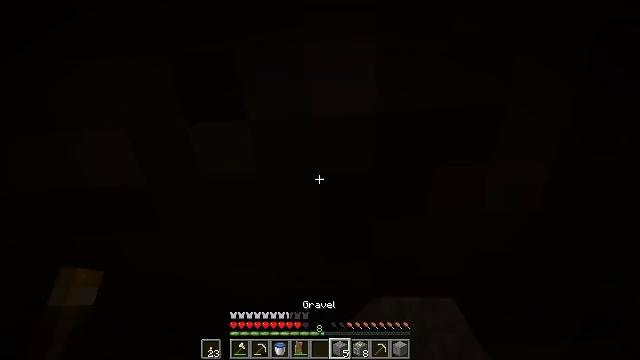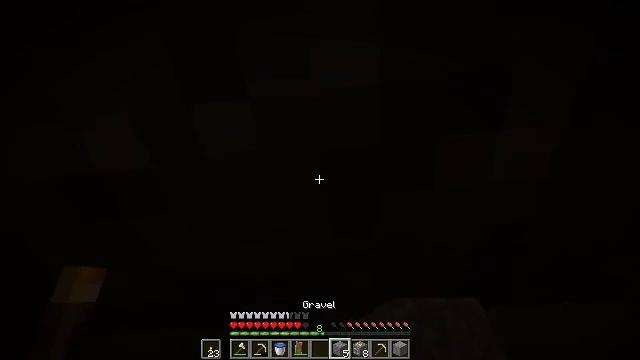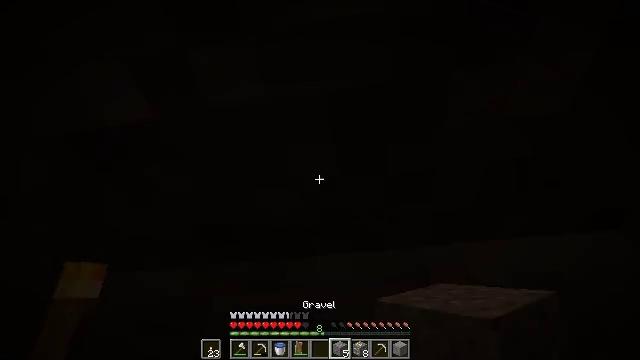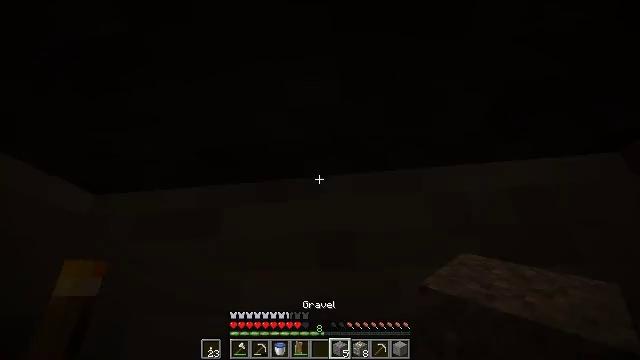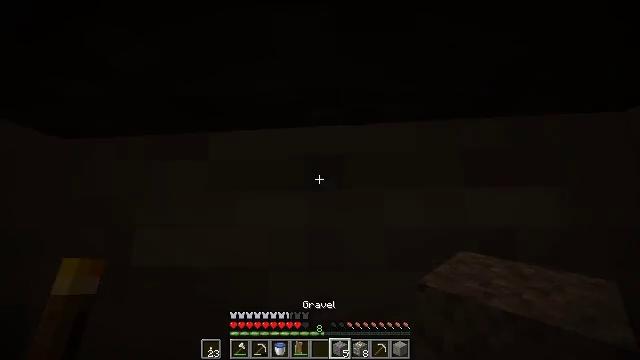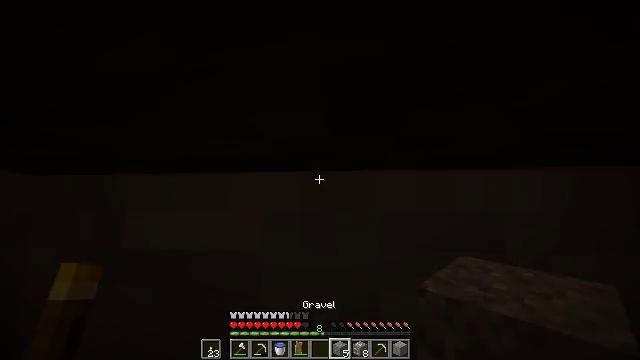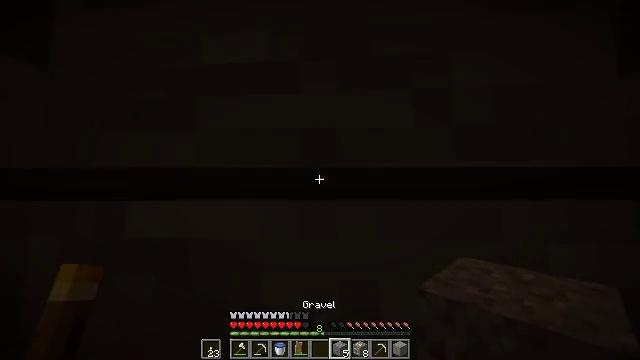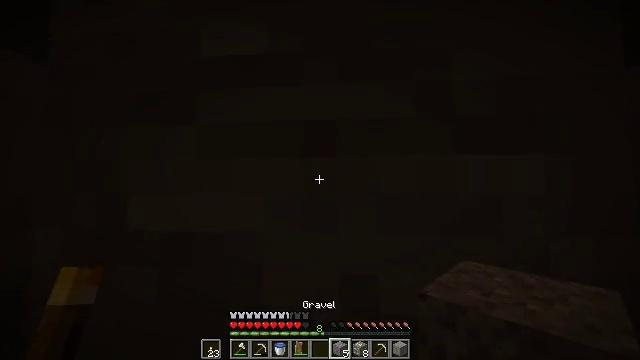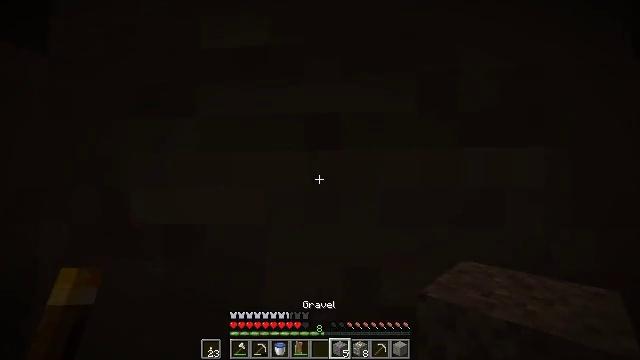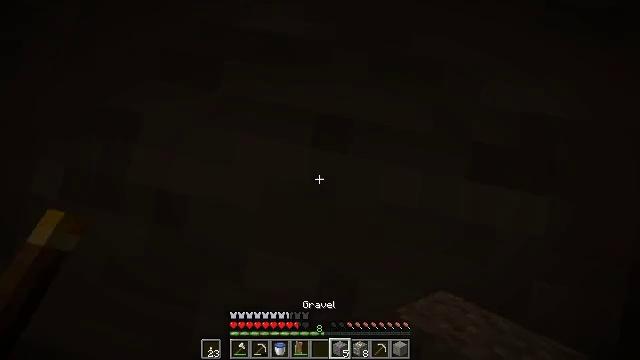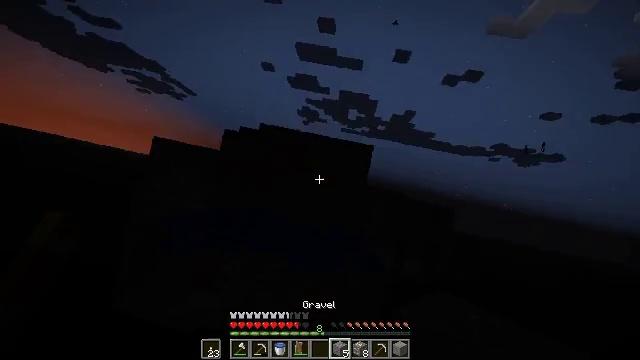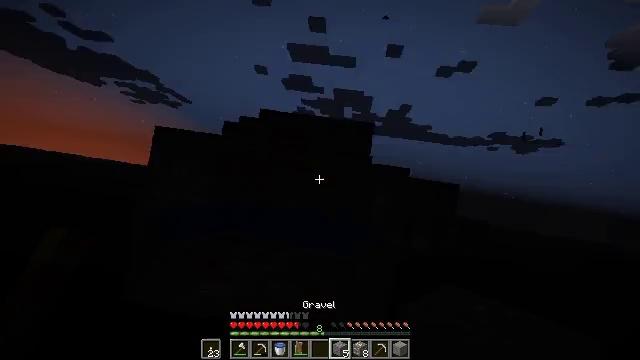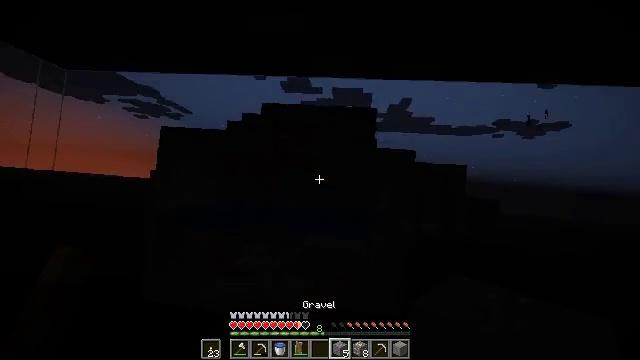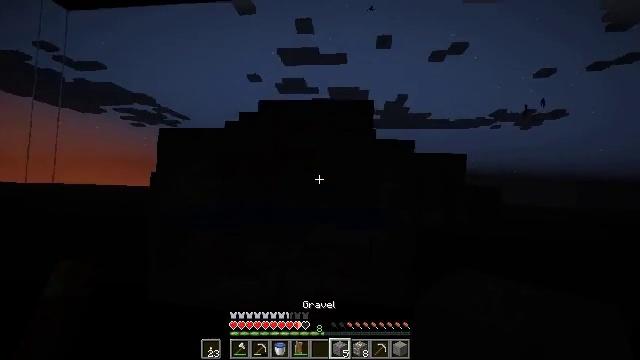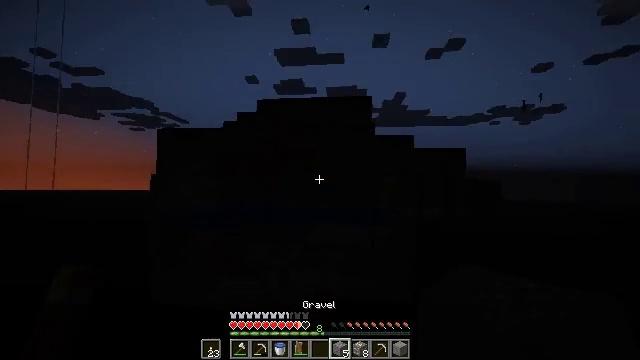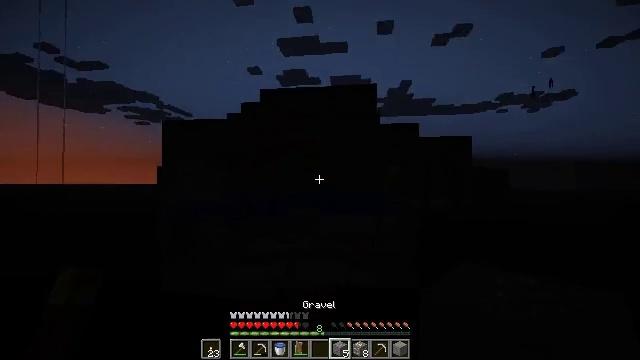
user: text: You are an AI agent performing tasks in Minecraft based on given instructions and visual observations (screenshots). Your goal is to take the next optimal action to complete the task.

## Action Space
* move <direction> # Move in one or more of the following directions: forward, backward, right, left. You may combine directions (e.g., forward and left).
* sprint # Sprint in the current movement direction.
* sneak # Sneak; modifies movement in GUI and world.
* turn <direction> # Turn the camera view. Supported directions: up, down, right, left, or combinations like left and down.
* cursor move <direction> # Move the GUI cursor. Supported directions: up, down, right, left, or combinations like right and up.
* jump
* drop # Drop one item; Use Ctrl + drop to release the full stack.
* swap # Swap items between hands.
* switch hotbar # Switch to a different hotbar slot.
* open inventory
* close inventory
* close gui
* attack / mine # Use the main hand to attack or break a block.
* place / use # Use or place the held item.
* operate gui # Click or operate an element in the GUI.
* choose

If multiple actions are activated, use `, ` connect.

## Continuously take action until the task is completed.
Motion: motion action
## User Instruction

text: Mine the composter block.
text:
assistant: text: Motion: turn left and down
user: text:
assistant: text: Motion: turn left and down
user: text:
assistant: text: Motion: turn down
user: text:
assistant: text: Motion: turn right and down
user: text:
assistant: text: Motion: turn right and down
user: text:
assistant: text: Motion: turn down
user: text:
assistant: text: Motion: turn down
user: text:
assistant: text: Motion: turn down
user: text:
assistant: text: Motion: no_op
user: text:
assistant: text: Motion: no_op
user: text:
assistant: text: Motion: no_op
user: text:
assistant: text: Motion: turn left
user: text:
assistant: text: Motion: no_op
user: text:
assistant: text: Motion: no_op
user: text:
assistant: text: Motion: turn left and down
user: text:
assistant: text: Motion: turn left and down
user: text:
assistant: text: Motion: turn left and down
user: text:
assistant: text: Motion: turn left
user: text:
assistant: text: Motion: turn left and up
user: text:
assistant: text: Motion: turn left and up
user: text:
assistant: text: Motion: turn left and up
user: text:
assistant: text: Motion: turn left and down
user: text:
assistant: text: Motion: turn left and down
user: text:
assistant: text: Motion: no_op
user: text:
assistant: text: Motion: no_op
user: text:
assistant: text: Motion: no_op
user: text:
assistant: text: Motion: turn right and down
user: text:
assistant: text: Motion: turn right and down
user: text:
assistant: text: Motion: turn right and down
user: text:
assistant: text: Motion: turn right and down